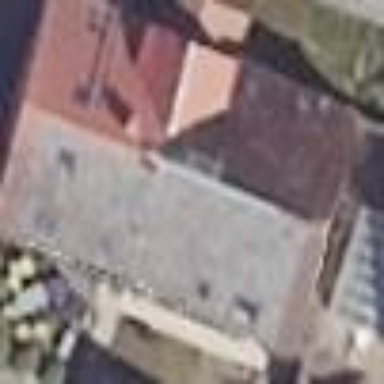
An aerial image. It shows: Residential building.